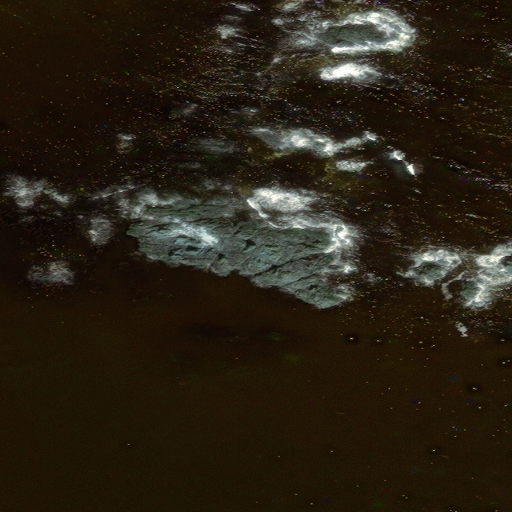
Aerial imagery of island in Alaska named Hodikof Island containing only unknown